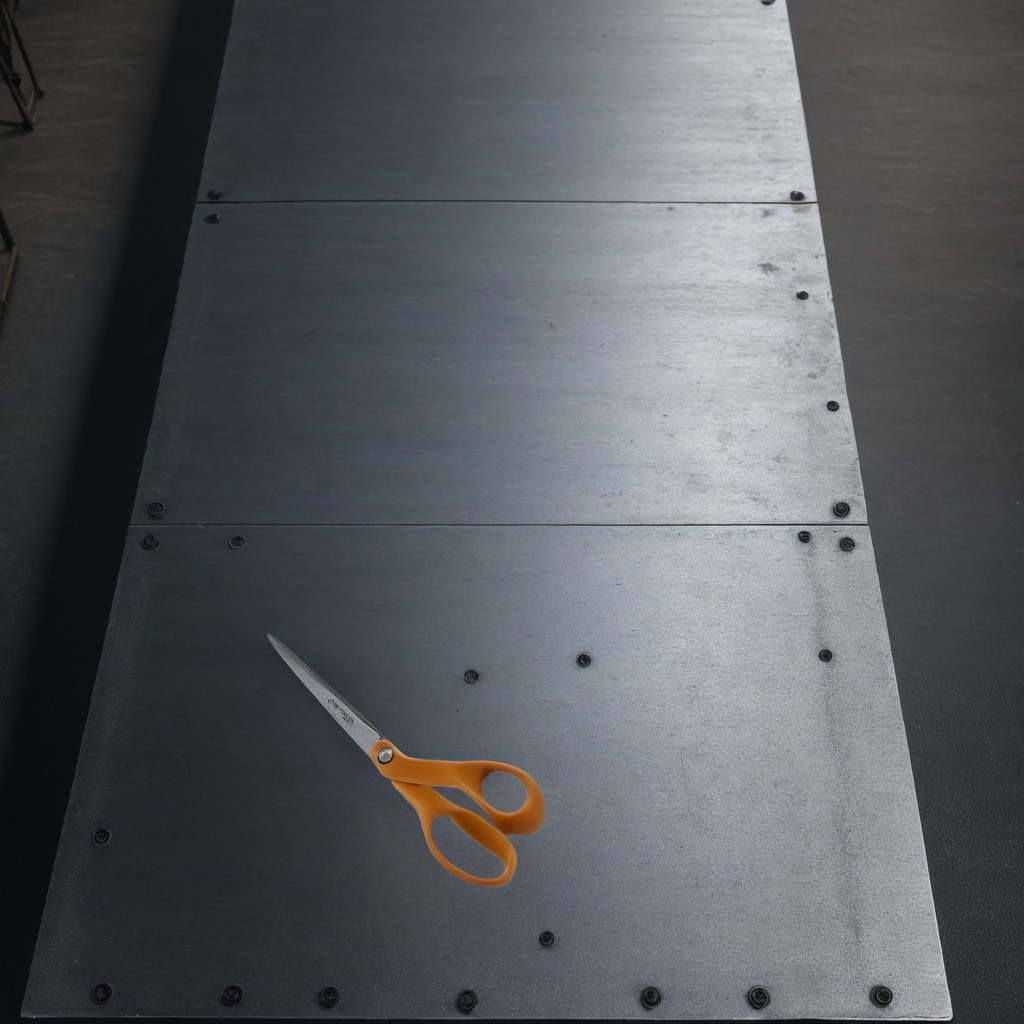
A scissor lies on the cold steel table in a mining workshop.